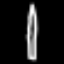
Label: pencil